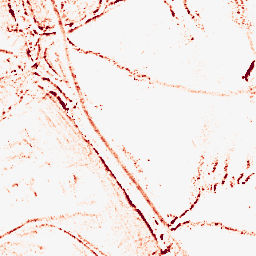
Category: morphological
Decomposition family: morphological_rect
Decomposition parameters: operation: opening
width: 5
height: 5
Upsampling method: sinc_blackman
Upsampling parameters: scale: 8
kernel_size: 16
Upsampling scale: 8